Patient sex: M
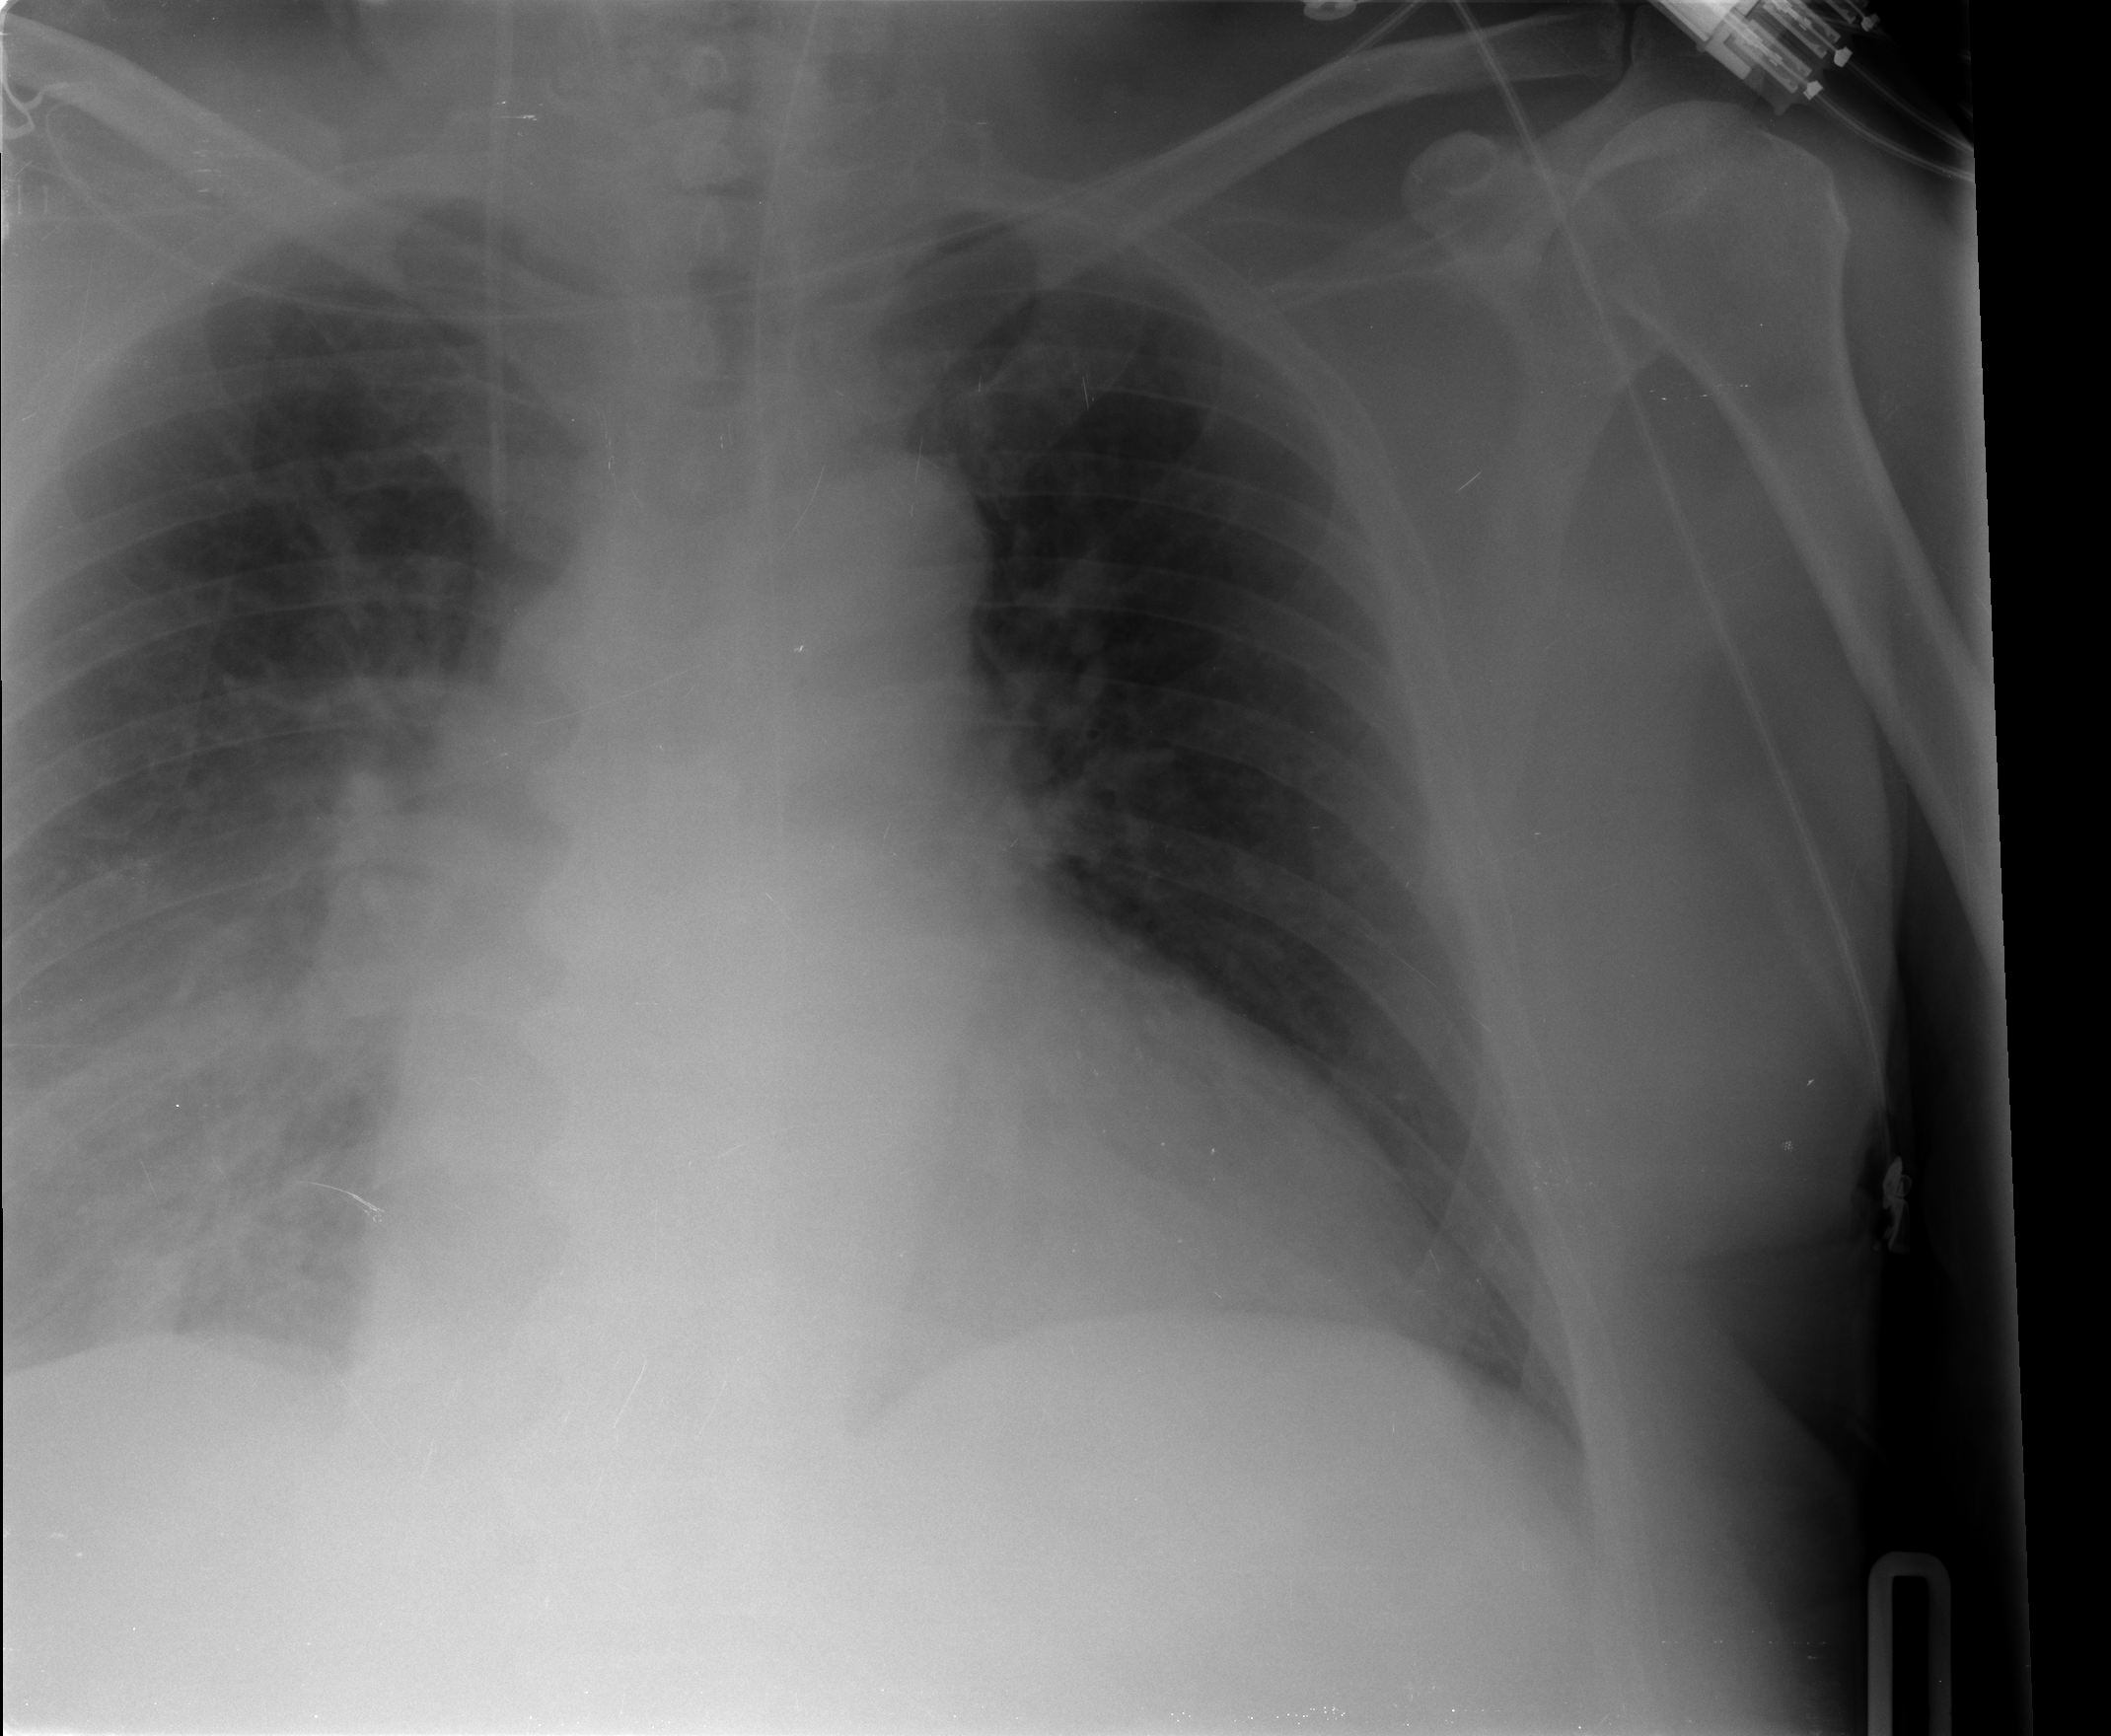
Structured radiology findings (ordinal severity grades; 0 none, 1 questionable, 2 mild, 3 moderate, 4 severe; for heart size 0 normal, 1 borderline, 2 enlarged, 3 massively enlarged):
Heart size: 2
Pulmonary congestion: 1
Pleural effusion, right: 2
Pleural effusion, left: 0
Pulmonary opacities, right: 1
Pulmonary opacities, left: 0
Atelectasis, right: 2
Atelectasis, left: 2